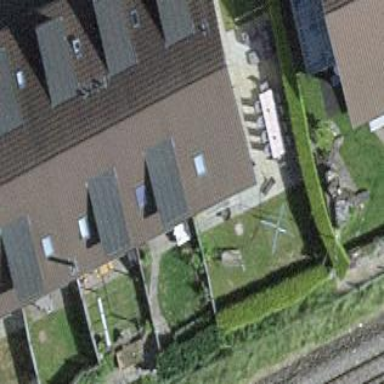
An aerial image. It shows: Residential building with gabled roof.